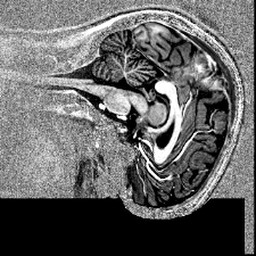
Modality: T1w
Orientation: sagittal
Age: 22
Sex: female